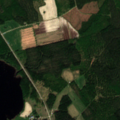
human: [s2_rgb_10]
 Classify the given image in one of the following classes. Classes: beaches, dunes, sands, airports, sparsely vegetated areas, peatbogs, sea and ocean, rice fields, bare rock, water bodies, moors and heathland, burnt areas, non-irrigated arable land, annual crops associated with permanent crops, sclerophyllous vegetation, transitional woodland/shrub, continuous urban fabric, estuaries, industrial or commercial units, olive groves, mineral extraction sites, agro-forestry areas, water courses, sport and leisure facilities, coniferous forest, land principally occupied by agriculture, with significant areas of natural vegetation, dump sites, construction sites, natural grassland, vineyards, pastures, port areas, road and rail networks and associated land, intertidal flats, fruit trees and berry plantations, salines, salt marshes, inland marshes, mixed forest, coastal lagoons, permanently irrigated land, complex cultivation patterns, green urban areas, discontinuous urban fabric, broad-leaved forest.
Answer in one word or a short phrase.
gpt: non-irrigated arable land, land principally occupied by agriculture, with significant areas of natural vegetation, coniferous forest, mixed forest, transitional woodland/shrub, water bodies